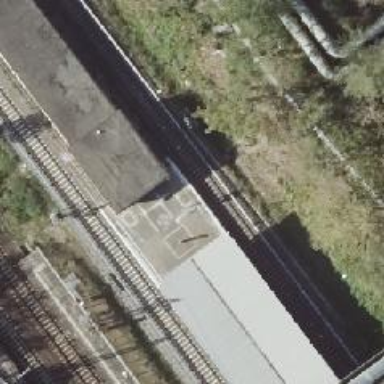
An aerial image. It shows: Railway signal.